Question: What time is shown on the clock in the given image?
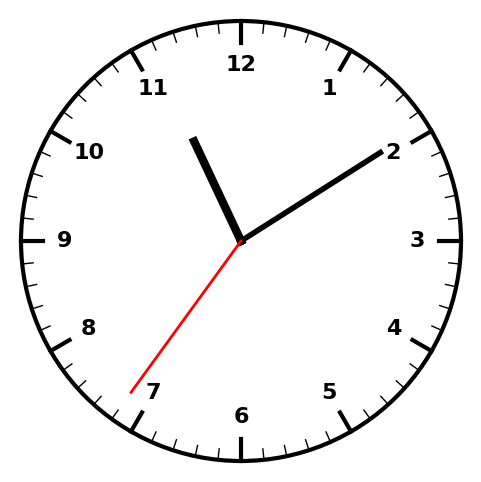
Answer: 11:09:36